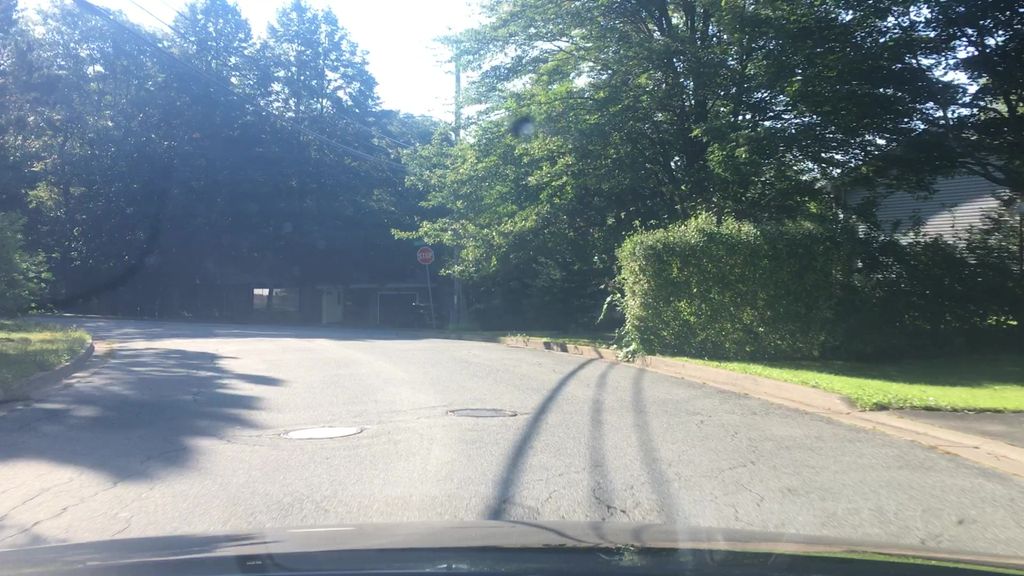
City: halifax